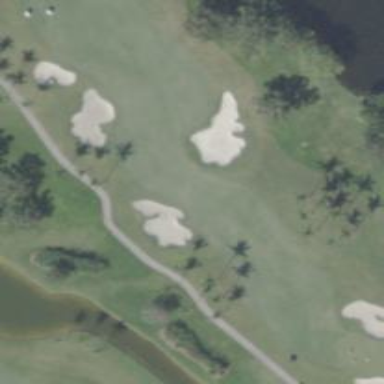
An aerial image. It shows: Golf hole.